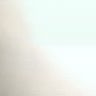
Metastatic tissue present: no